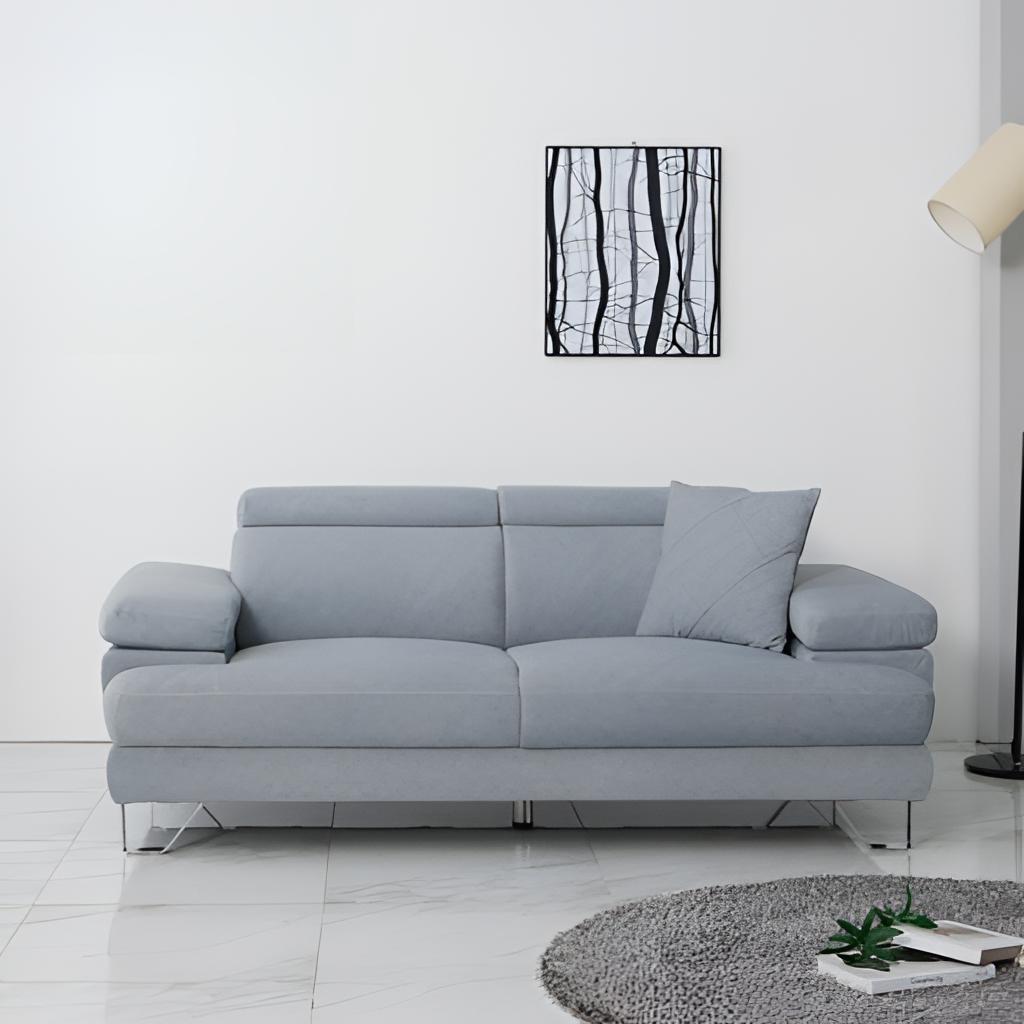
living room, fabric sofa, modern, white tile flooring, with large square pattern, white paint wallpaper, with solid pattern